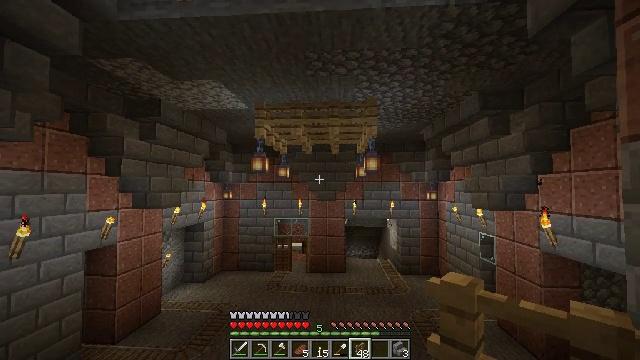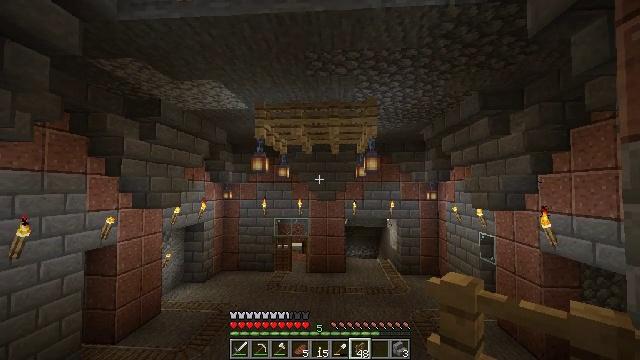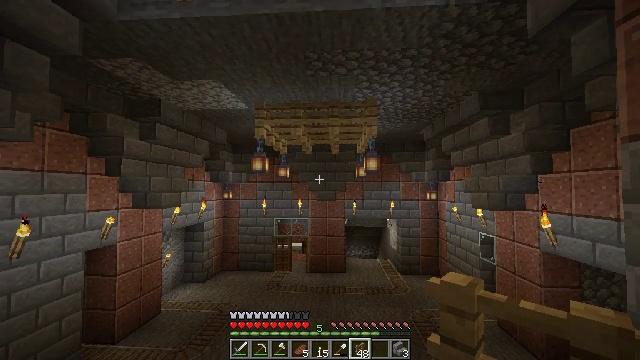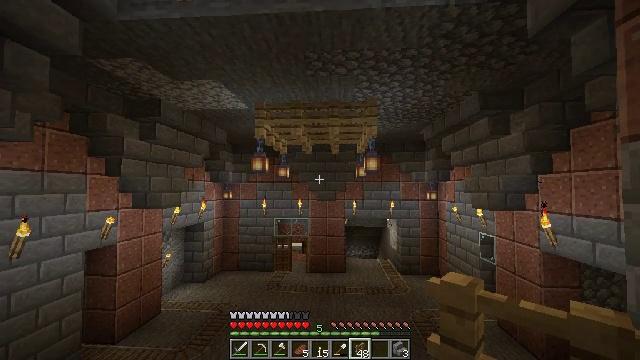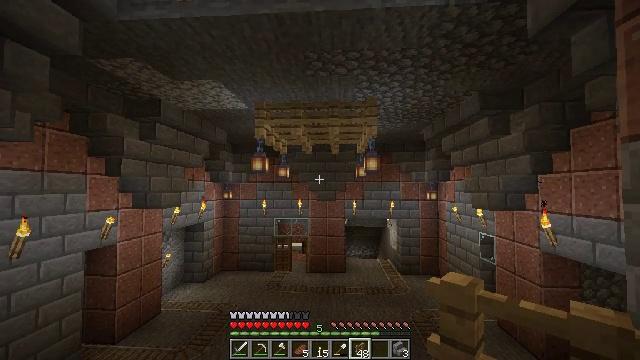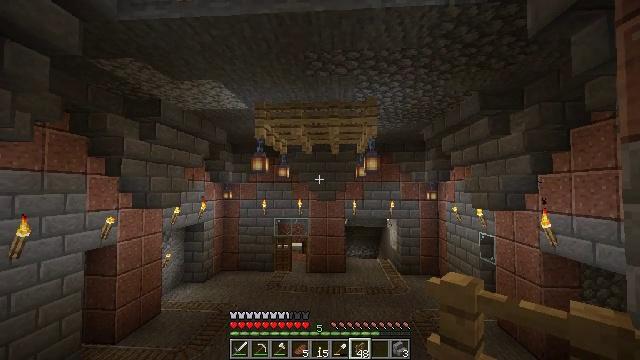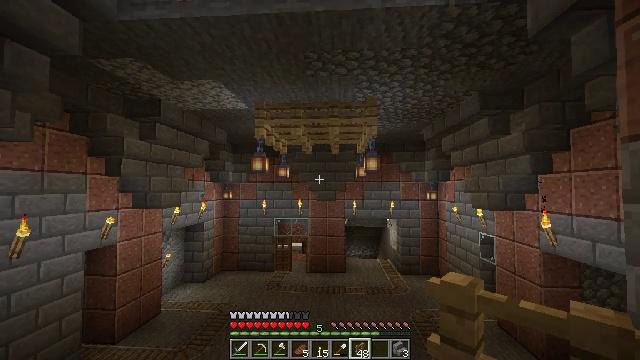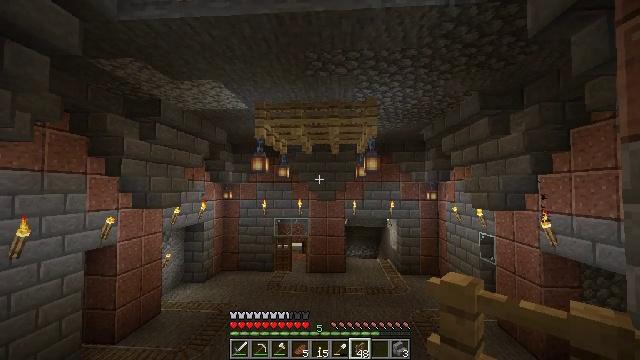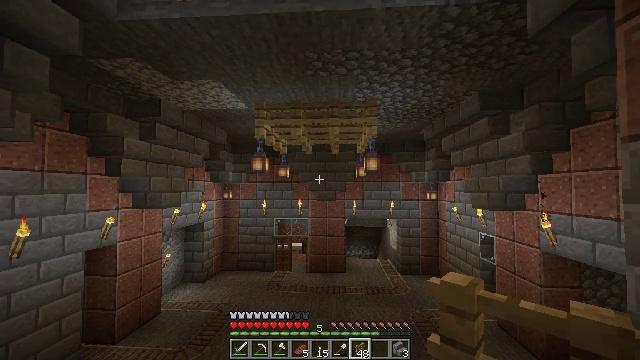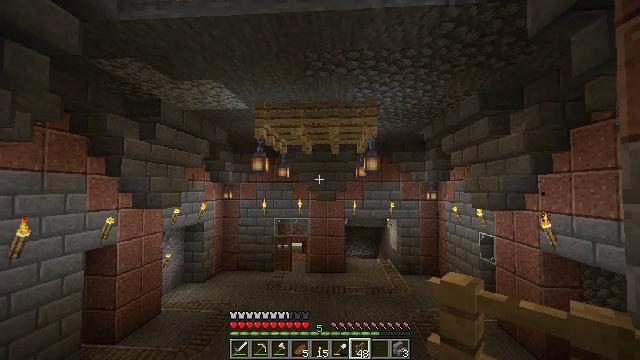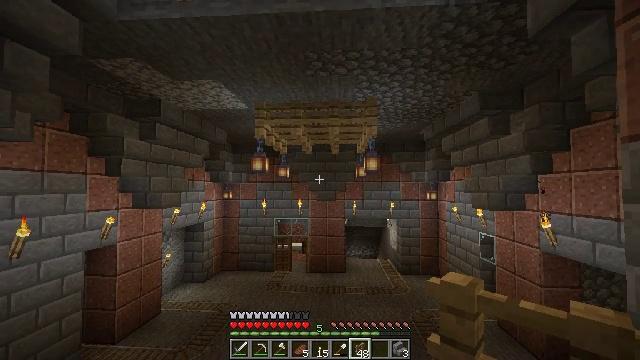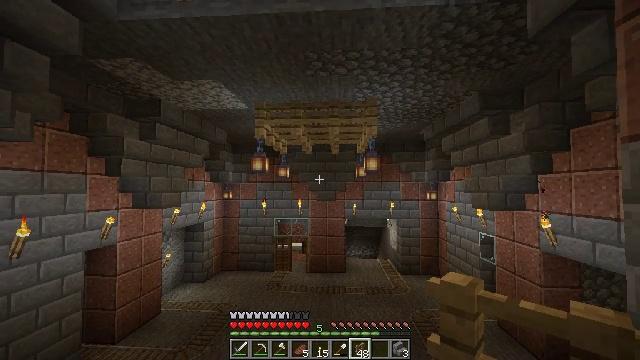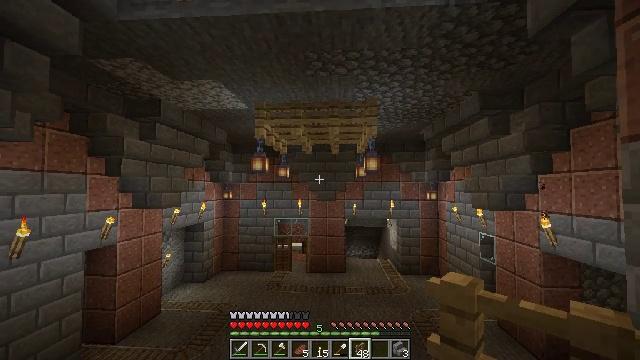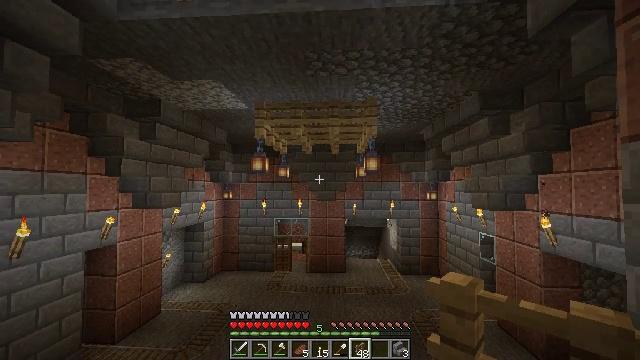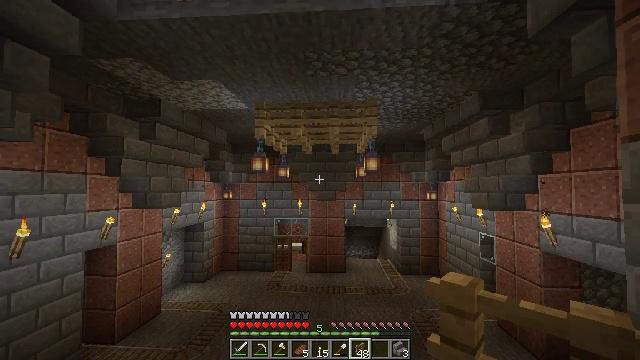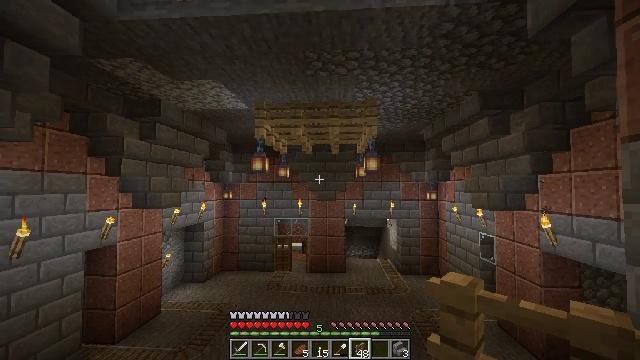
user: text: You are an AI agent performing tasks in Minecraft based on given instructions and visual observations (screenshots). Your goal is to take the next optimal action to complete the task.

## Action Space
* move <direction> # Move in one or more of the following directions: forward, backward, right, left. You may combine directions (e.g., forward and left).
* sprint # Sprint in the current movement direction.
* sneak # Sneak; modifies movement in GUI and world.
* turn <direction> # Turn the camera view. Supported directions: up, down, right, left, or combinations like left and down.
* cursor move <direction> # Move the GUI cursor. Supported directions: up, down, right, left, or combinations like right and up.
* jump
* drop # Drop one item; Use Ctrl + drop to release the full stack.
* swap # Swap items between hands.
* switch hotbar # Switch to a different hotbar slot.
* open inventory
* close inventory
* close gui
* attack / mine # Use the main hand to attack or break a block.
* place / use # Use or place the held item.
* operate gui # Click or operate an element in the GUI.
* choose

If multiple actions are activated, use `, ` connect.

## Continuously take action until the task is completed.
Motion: motion action
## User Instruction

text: Create light blue dye in your inventory.
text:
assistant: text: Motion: no_op
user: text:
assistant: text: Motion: no_op
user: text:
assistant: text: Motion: no_op
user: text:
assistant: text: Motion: no_op
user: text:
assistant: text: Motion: no_op
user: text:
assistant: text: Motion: no_op
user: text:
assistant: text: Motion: no_op
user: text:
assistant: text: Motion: no_op
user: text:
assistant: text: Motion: no_op
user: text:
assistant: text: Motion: no_op
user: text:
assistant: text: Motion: no_op
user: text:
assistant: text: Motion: no_op
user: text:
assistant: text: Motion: no_op
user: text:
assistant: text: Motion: no_op
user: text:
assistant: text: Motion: no_op
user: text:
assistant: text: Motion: no_op
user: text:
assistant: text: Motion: no_op
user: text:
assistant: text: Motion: no_op
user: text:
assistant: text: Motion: no_op
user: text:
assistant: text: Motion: no_op
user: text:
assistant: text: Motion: no_op
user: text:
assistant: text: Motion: no_op
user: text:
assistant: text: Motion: no_op
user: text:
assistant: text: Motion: no_op
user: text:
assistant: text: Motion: no_op
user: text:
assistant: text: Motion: no_op
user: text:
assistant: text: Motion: no_op
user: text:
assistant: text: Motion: no_op
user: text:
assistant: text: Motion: no_op
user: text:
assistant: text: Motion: no_op